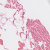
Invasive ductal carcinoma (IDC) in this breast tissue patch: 0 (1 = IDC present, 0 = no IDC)